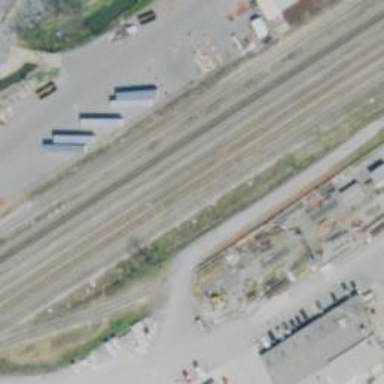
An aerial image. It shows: Railway siding for service.